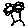
Label: flower